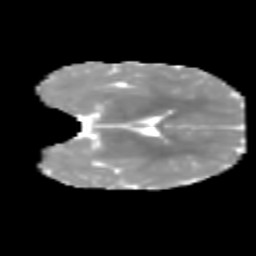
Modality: MD
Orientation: coronal
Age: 8
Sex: female
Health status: healthy